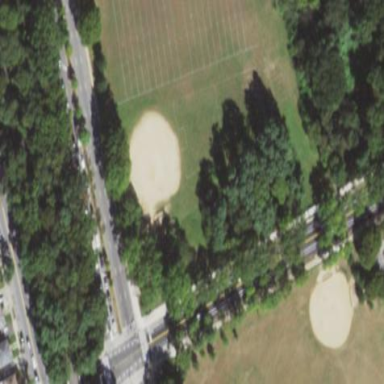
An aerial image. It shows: Baseball pitch for leisure land activities.